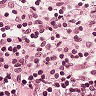
Metastatic tissue present: no